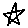
Label: star